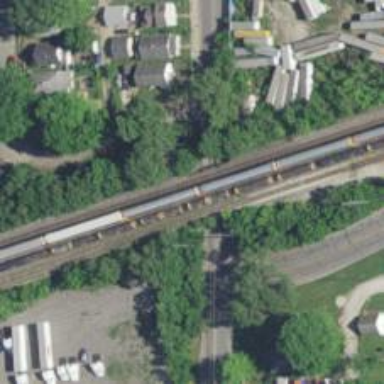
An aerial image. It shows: Railway bridge over siding railway service.